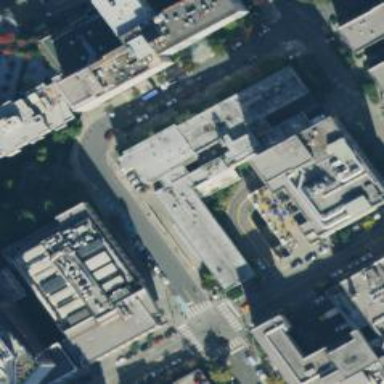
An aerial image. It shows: Hospital building.